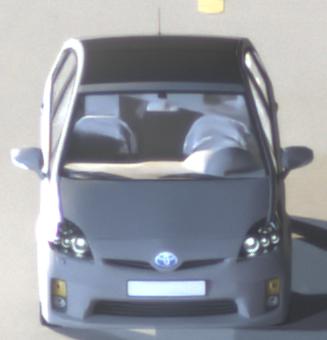
Make: Toyota
Model: Prius 1.5 Hybrid
Detailed model: Prius (HW2)
Model produced from: 2006/03
Model produced until: 2009/06
Doors: 5
Color: gray
Road condition: dry road
Daytime: night
Contrast: high contrast